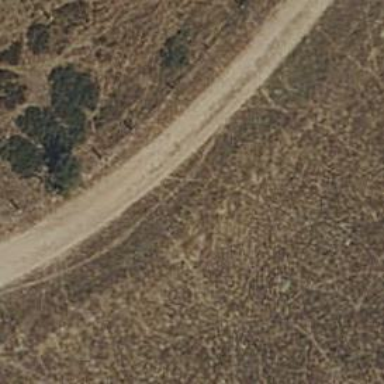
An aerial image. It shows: Dirt track road.